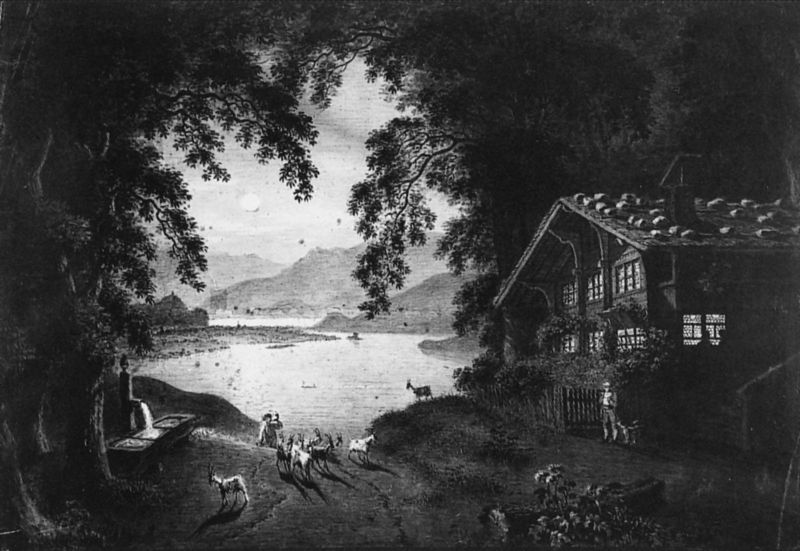
Titel: Die Gegend bei Interlaken im Mondlicht
Künstler: Franz Niklaus König
Institution: Bern, Kunstmuseum
Schlagwörter: baum, gemälde, mann, wasser, bäume, fluss, landschaft, menschen, see, ufer, abend, blumen, fenster, hell, schwarz, zeichnung, dach, gras, haus, hund, tiere, wiese, zaun, steine, hügel, hütte, kind, boote, brunnen, kinder, berge, sonnenuntergang, herde, hüge, friedrich, romantik, junge, zeigen, katze, bayern, heimat, lichtung, beet, haus am see, trog, tränke, hirte, ziege, brunne, bergsee, ziegen, wassertrog, caspar david, baus, fensterl, hbaus